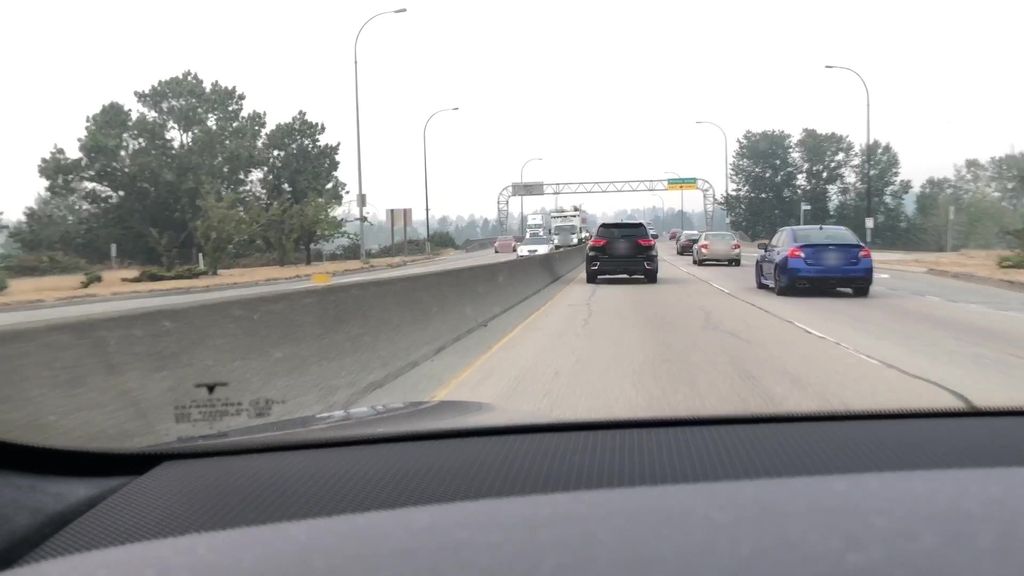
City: vancouver